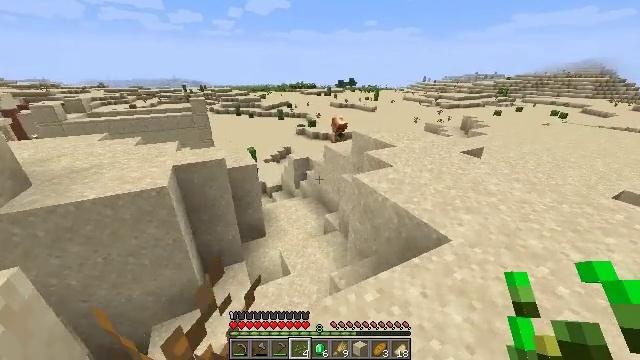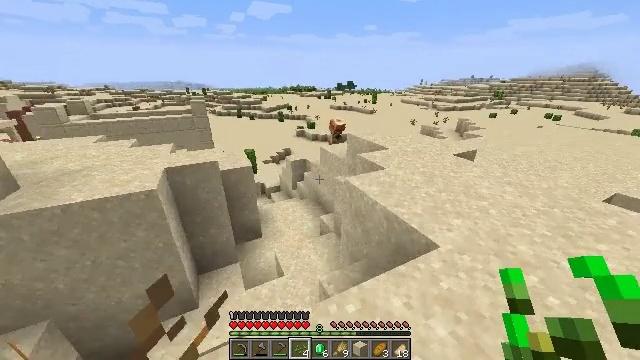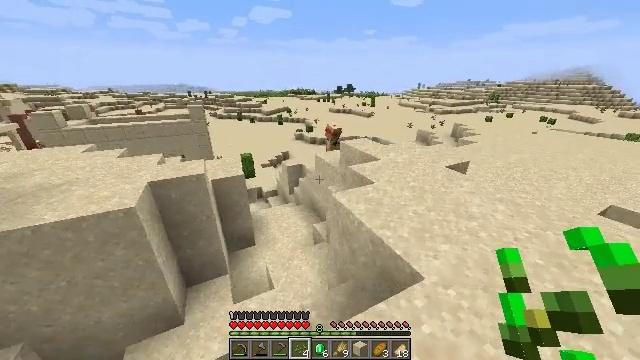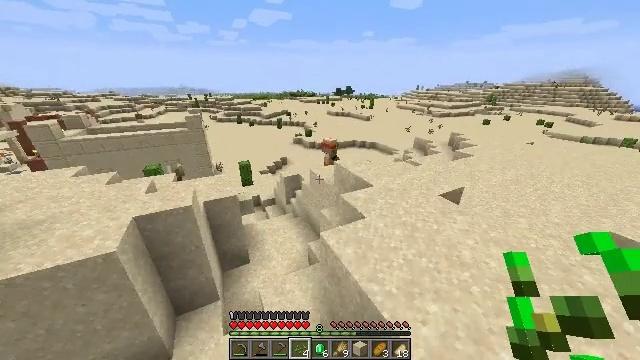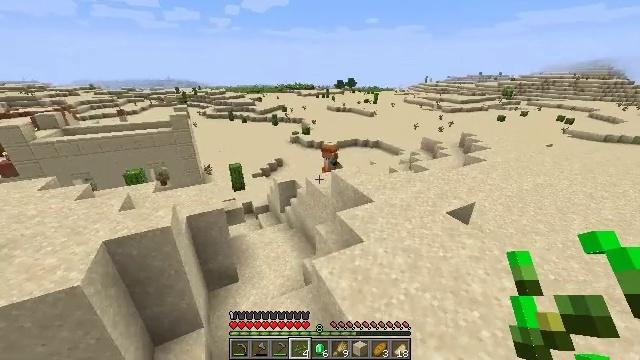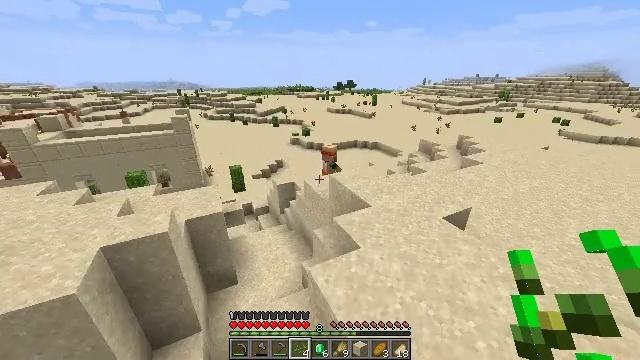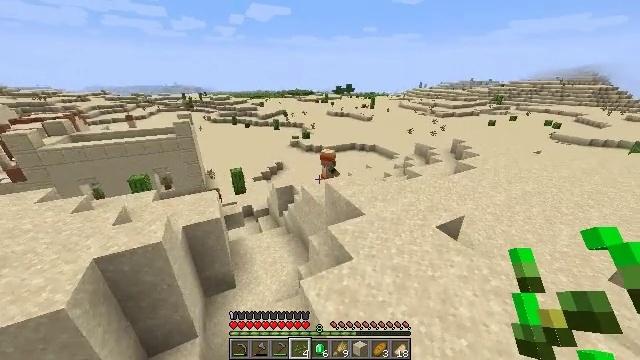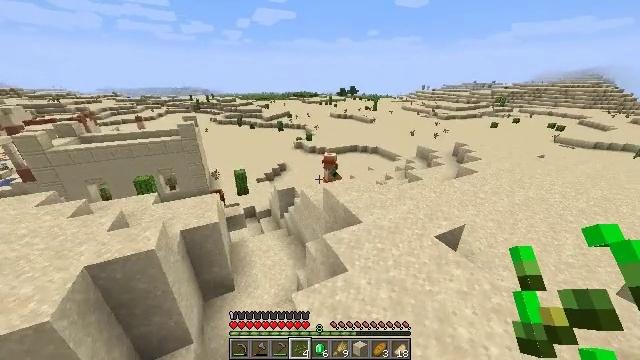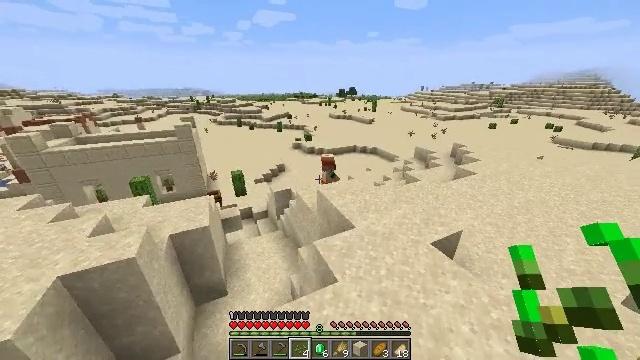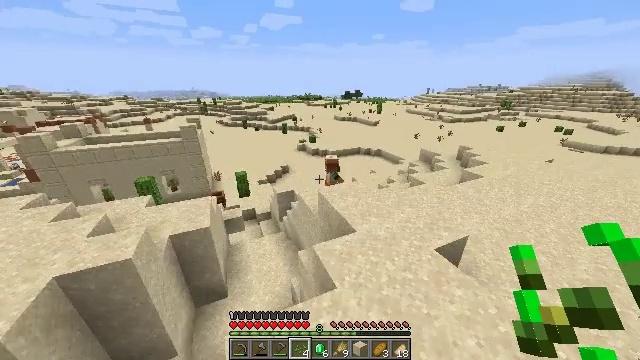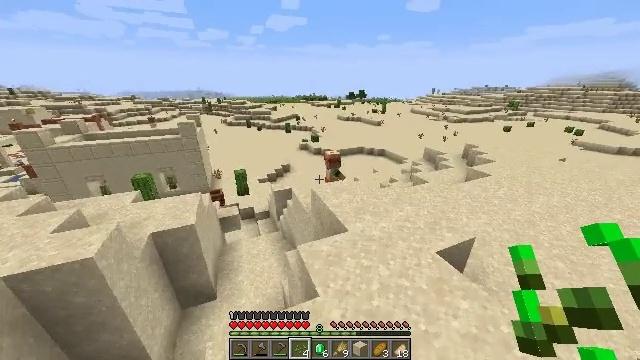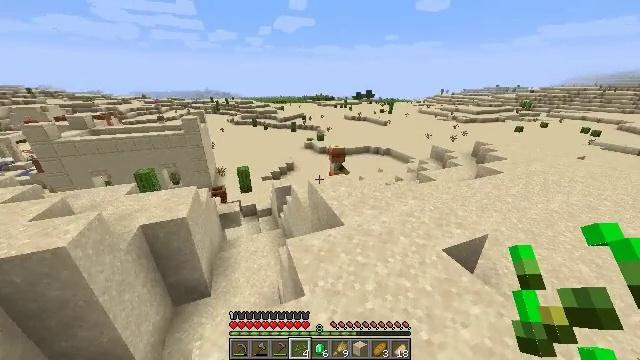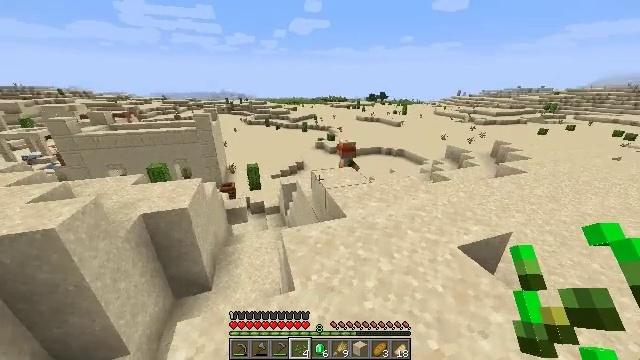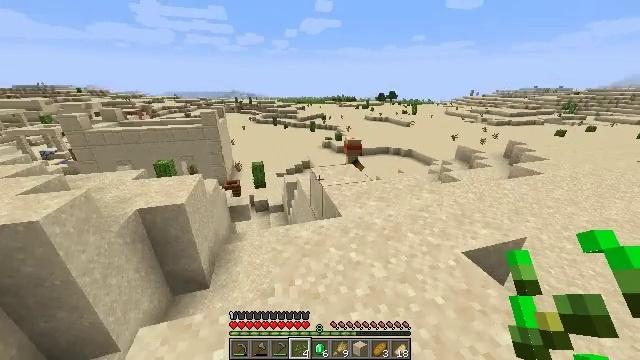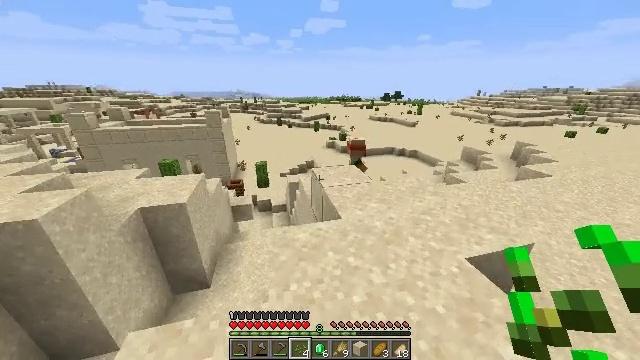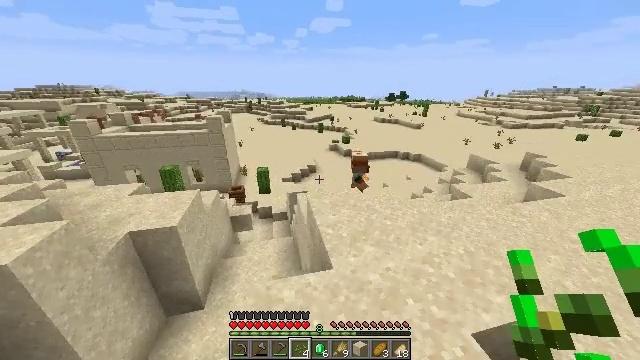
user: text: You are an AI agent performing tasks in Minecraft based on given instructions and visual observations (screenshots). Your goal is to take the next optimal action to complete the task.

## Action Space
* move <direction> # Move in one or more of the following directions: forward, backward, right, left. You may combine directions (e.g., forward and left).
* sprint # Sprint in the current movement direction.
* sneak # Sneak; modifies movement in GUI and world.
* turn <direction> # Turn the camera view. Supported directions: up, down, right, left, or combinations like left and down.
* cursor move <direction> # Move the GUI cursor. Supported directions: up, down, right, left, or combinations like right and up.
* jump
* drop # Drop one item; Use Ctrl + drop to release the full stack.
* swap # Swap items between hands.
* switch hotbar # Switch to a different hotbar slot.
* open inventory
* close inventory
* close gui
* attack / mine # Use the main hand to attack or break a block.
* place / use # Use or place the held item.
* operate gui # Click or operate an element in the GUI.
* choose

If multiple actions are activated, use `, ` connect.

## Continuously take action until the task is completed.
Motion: motion action
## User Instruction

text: Remove an emerald from the inventory.
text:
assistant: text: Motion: move forward and move right, sprint
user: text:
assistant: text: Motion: move forward and move right, sprint, jump
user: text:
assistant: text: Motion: move forward and move right, sprint, jump
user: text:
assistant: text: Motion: move forward and move right, sprint, jump
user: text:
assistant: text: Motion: move forward and move right, sprint, jump
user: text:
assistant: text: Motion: move forward and move right, sprint, jump
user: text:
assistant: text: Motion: move forward and move right, sprint, turn left
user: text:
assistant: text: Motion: move forward and move right, sprint
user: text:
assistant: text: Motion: move forward and move right, sprint, turn left
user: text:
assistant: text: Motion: move forward and move right, sprint, turn left
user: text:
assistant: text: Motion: move forward and move right, sprint, turn left
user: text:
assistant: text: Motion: move forward and move right, sprint, turn left
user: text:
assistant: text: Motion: move forward and move right, sprint, turn left, jump
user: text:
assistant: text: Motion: move forward, sprint, turn left, jump
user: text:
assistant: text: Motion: move forward, sprint, turn left, jump
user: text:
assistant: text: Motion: move forward, sprint, turn left, jump
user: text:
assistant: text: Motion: move forward, sprint, turn left, jump
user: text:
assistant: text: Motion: move forward, sprint, turn left
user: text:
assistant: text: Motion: move forward, sprint, turn left
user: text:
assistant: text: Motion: move forward, sprint
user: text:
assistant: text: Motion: move forward, sprint
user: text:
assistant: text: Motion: move forward, sprint
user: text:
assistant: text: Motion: move forward, sprint
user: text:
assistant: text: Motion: move forward, sprint
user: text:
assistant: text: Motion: move forward, sprint
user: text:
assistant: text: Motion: move forward, sprint
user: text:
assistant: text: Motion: move forward, sprint
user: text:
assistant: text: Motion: move forward, sprint
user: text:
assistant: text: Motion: move forward, sprint
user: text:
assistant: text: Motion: move forward, sprint